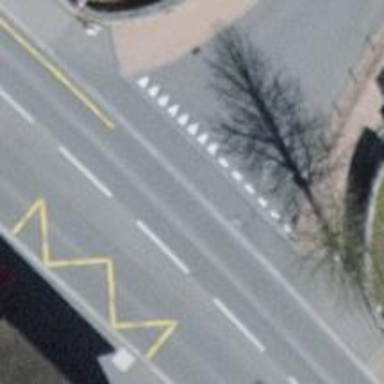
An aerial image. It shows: Uncontrolled crossing on the road.